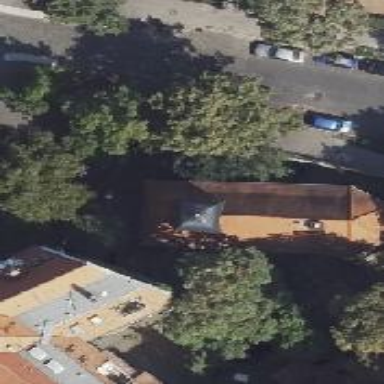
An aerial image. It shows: View of roof edge.